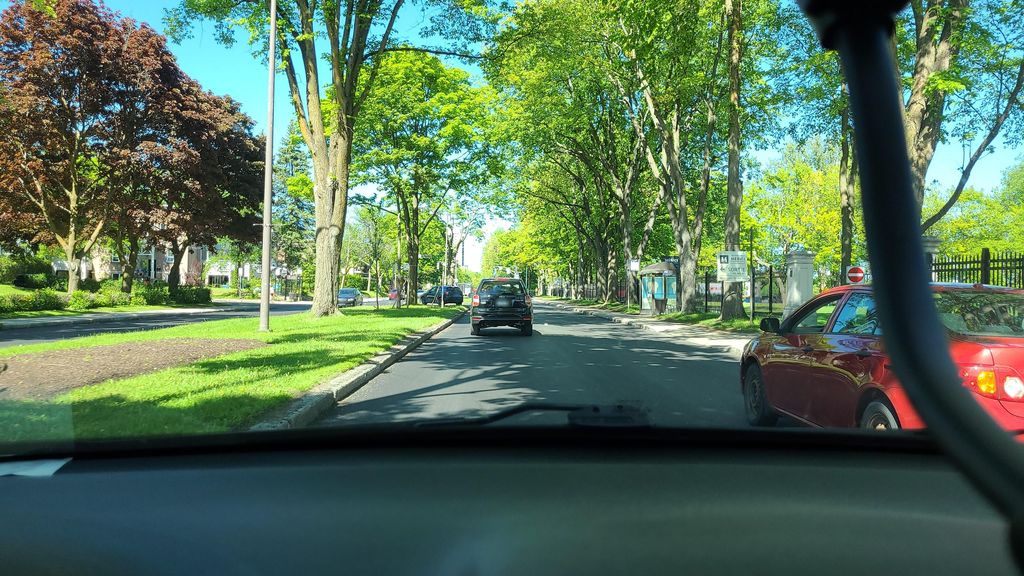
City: quebec_city